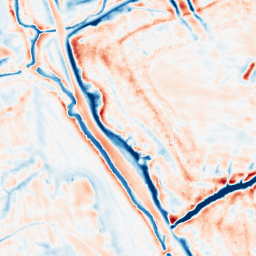
Category: edge_preserving
Decomposition family: bilateral
Decomposition parameters: d: 21
sigma_color: 100
sigma_space: 25
Upsampling method: bilinear
Upsampling parameters: scale: 2
Upsampling scale: 2